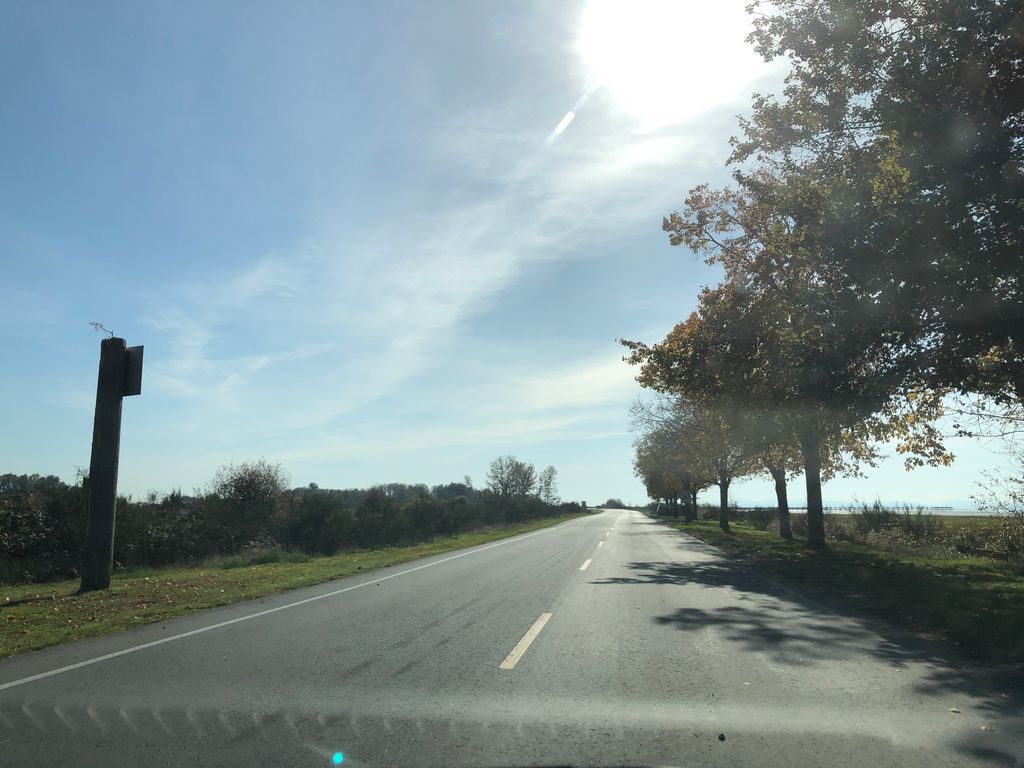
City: vancouver